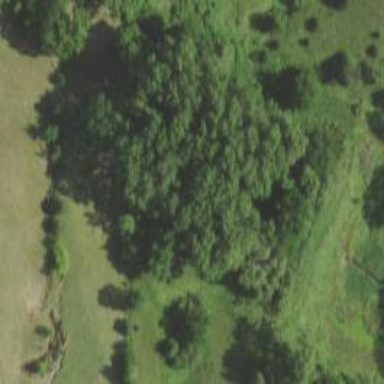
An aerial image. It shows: Row of trees in natural setting.